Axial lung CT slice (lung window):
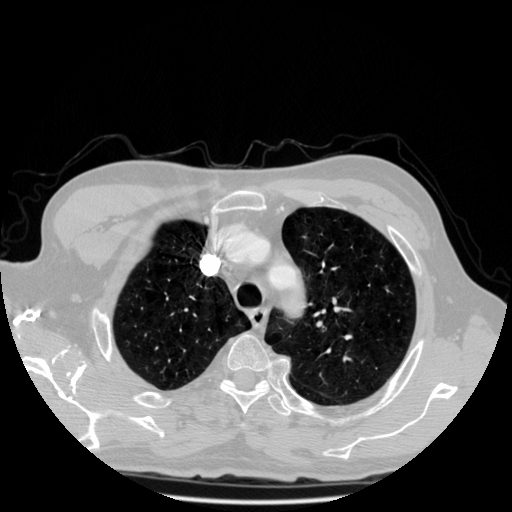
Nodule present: no